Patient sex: M
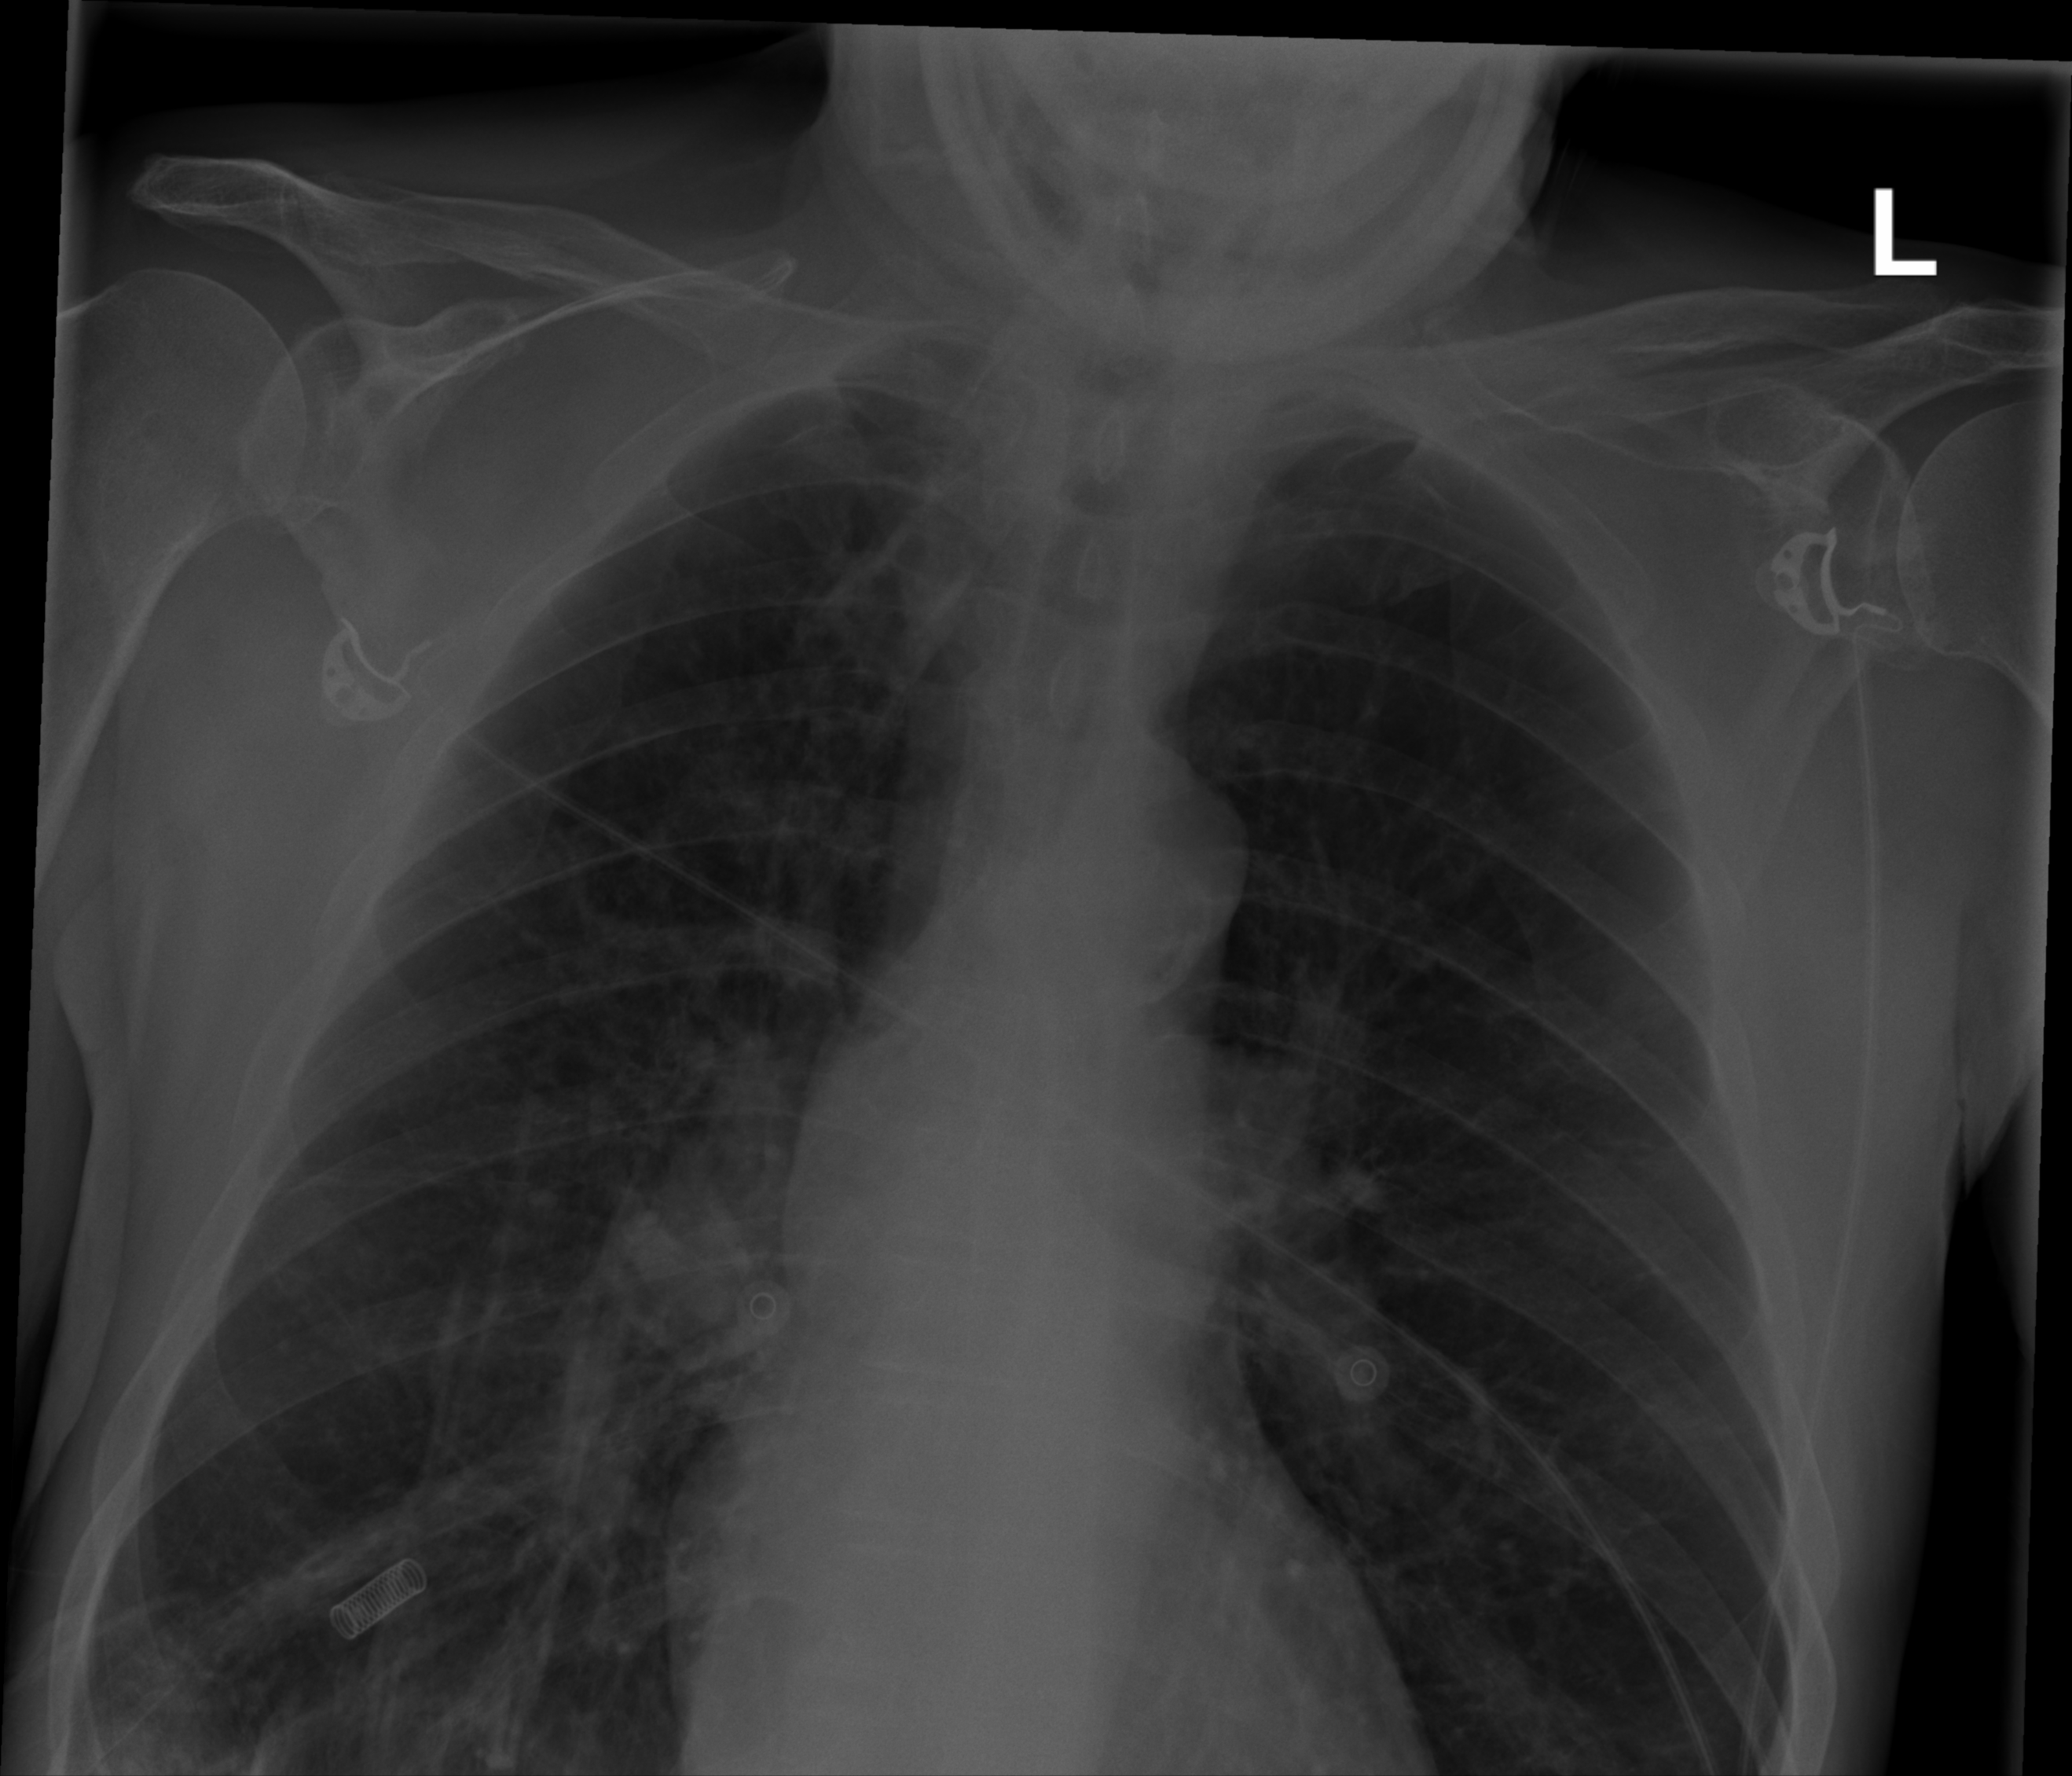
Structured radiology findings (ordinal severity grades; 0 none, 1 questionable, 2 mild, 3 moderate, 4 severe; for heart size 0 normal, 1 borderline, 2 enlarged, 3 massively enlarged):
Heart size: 0
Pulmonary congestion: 0
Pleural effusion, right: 0
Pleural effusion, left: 0
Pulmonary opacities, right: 0
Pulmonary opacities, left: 0
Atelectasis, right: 2
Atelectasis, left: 0